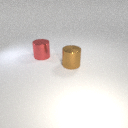
large red metal cylinder to the left of large brown metal cylinder